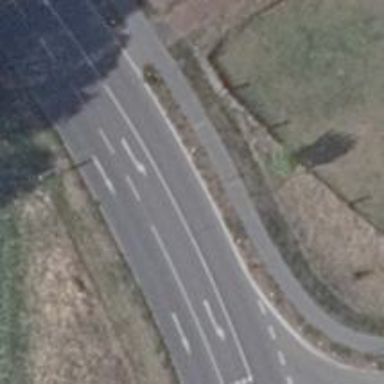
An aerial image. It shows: Secondary road with asphalt surface.